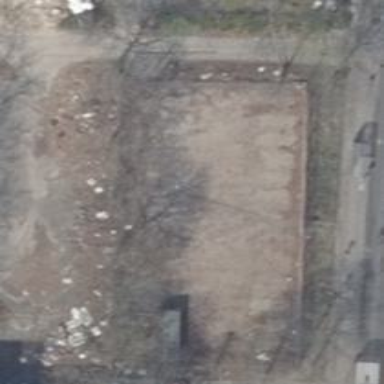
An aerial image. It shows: Car shop.